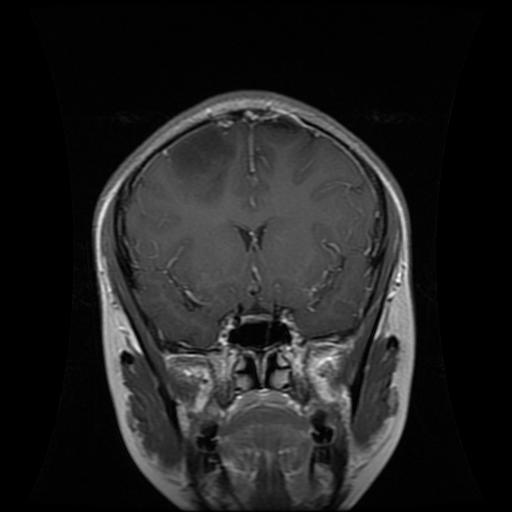
Label: glioma